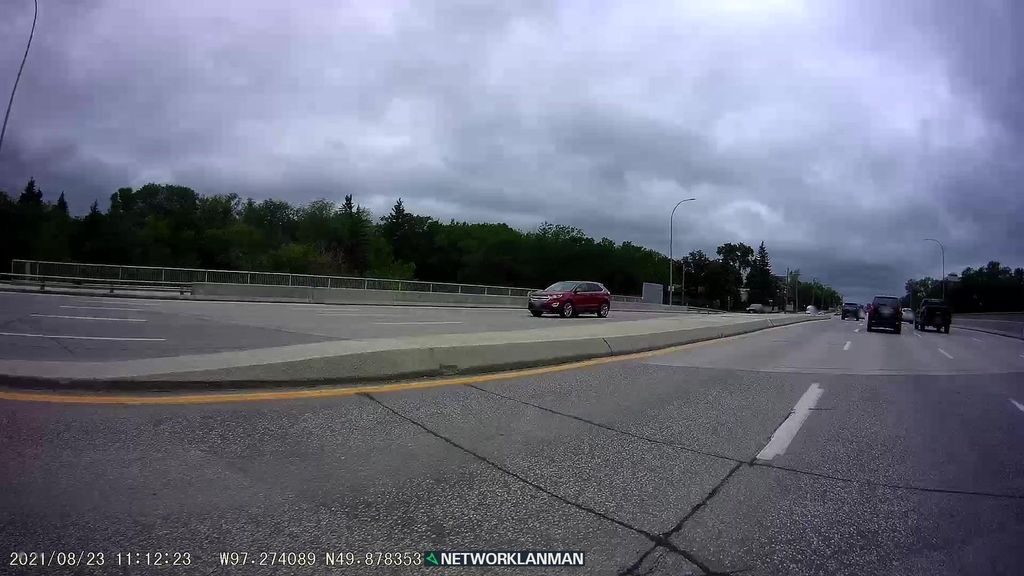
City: winnipeg